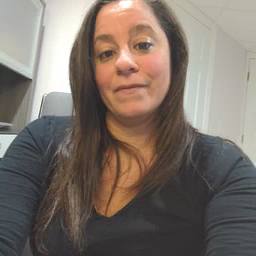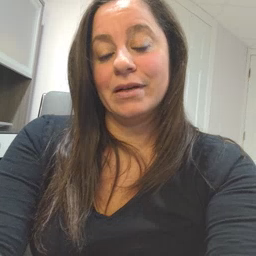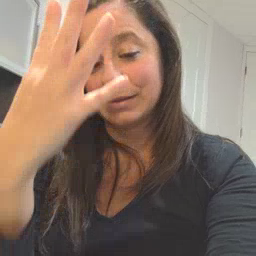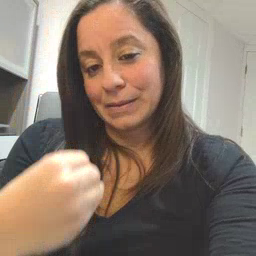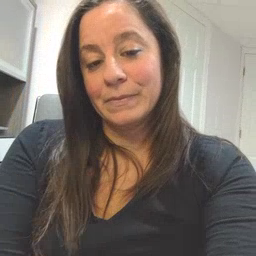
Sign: sleep